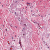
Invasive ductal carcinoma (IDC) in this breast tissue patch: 0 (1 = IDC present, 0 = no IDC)